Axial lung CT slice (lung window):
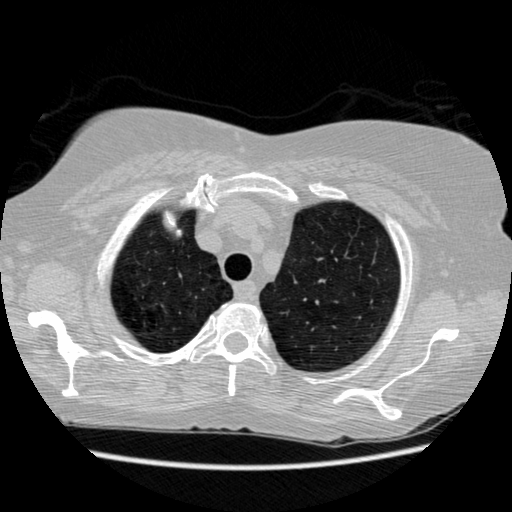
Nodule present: no